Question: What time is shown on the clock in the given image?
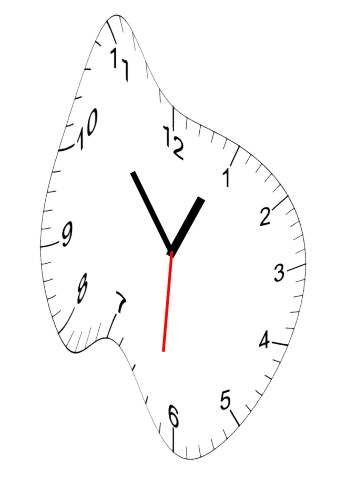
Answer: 12:53:31